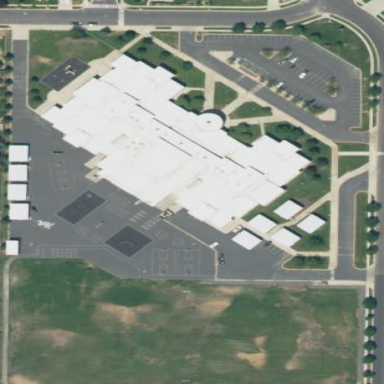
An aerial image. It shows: School.